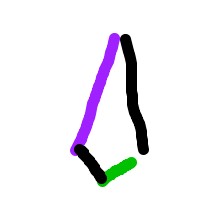
Shape: kite